Question: I have arrays containing wind magnitude and wind direction for a given point over time. I would like to plot them both on the same graph, displaying wind magnitude with a line and wind direction as vectors (or wind barbs) in the middle. I have done this before with other plotting softwares but this time I need to do it in matplotlib.
Below is a reference for the plot needed, using wind barbs

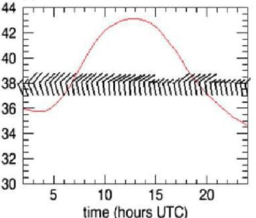
Answer: I tweaked igrolvr's answer and got something pretty nice looking I think
<URL>
'''
obs_times = pd.to_datetime(debertWeatherStation['Date/Time (LST)'])
wind_speed = debertWeatherStation['Wind Spd (km/h)']
wind_direction = debertWeatherStation['Wind Dir (10s deg)']*10.0
plt.figure(figsize=(14,8))
ax1 = plt.subplot(2, 1, 1)
plt.plot(obs_times,wind_speed,'-b',alpha=0.6)
plt.setp(ax1.get_xticklabels(), visible=False)
plt.grid()
plt.title("Wind Speed")
ax2 = plt.subplot(2, 1, 2,sharex=ax1)
arrow_scaler = 1
colors = plt.cm.jet(np.linspace(wind_speed.min(),wind_speed.max(), len(wind_speed)))
for i in range(0,len(obs_times),1):
u = arrow_scaler*-1*np.sin((np.pi/180)*(wind_direction[i]))
v = arrow_scaler*-1*np.cos((np.pi/180)*(wind_direction[i]))
ax2.arrow(obs_times[i], 0, u, v, fc=colors[int(wind_speed[i])], ec='k',
head_width=0.2, head_length=0.5, width=0.2, length_includes_head=True,
alpha=0.6)
plt.ylim(-1.5,1.5)
plt.grid()
plt.title("Wind Direction")
'''